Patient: sex M, age 43
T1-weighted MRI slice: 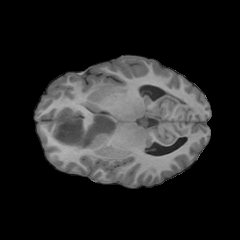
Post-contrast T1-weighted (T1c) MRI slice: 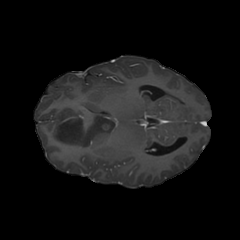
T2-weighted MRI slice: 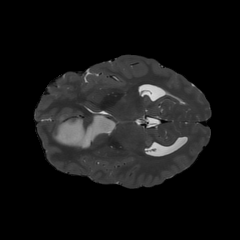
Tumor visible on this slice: yes
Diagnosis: Astrocytoma, IDH-mutant
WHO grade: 4